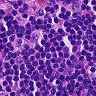
Metastatic tissue present: no